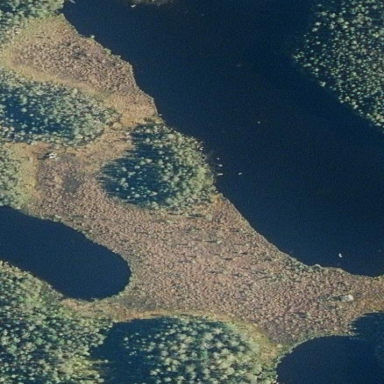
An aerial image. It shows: Bog wetland.